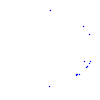
Particle: kaon